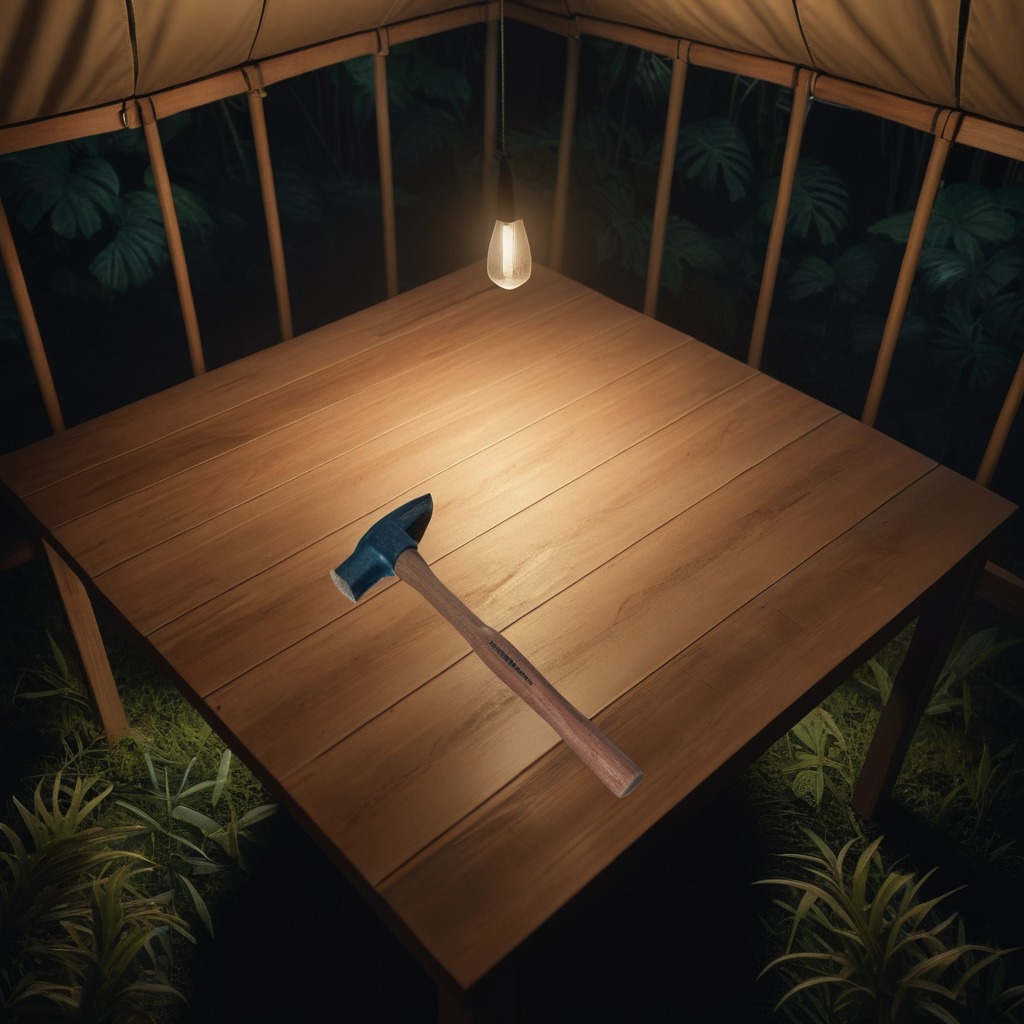
A hammer is lying on the wooden table.